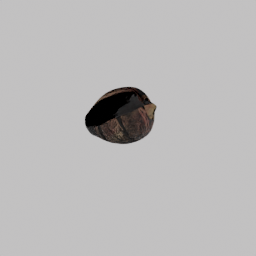
Label: nature